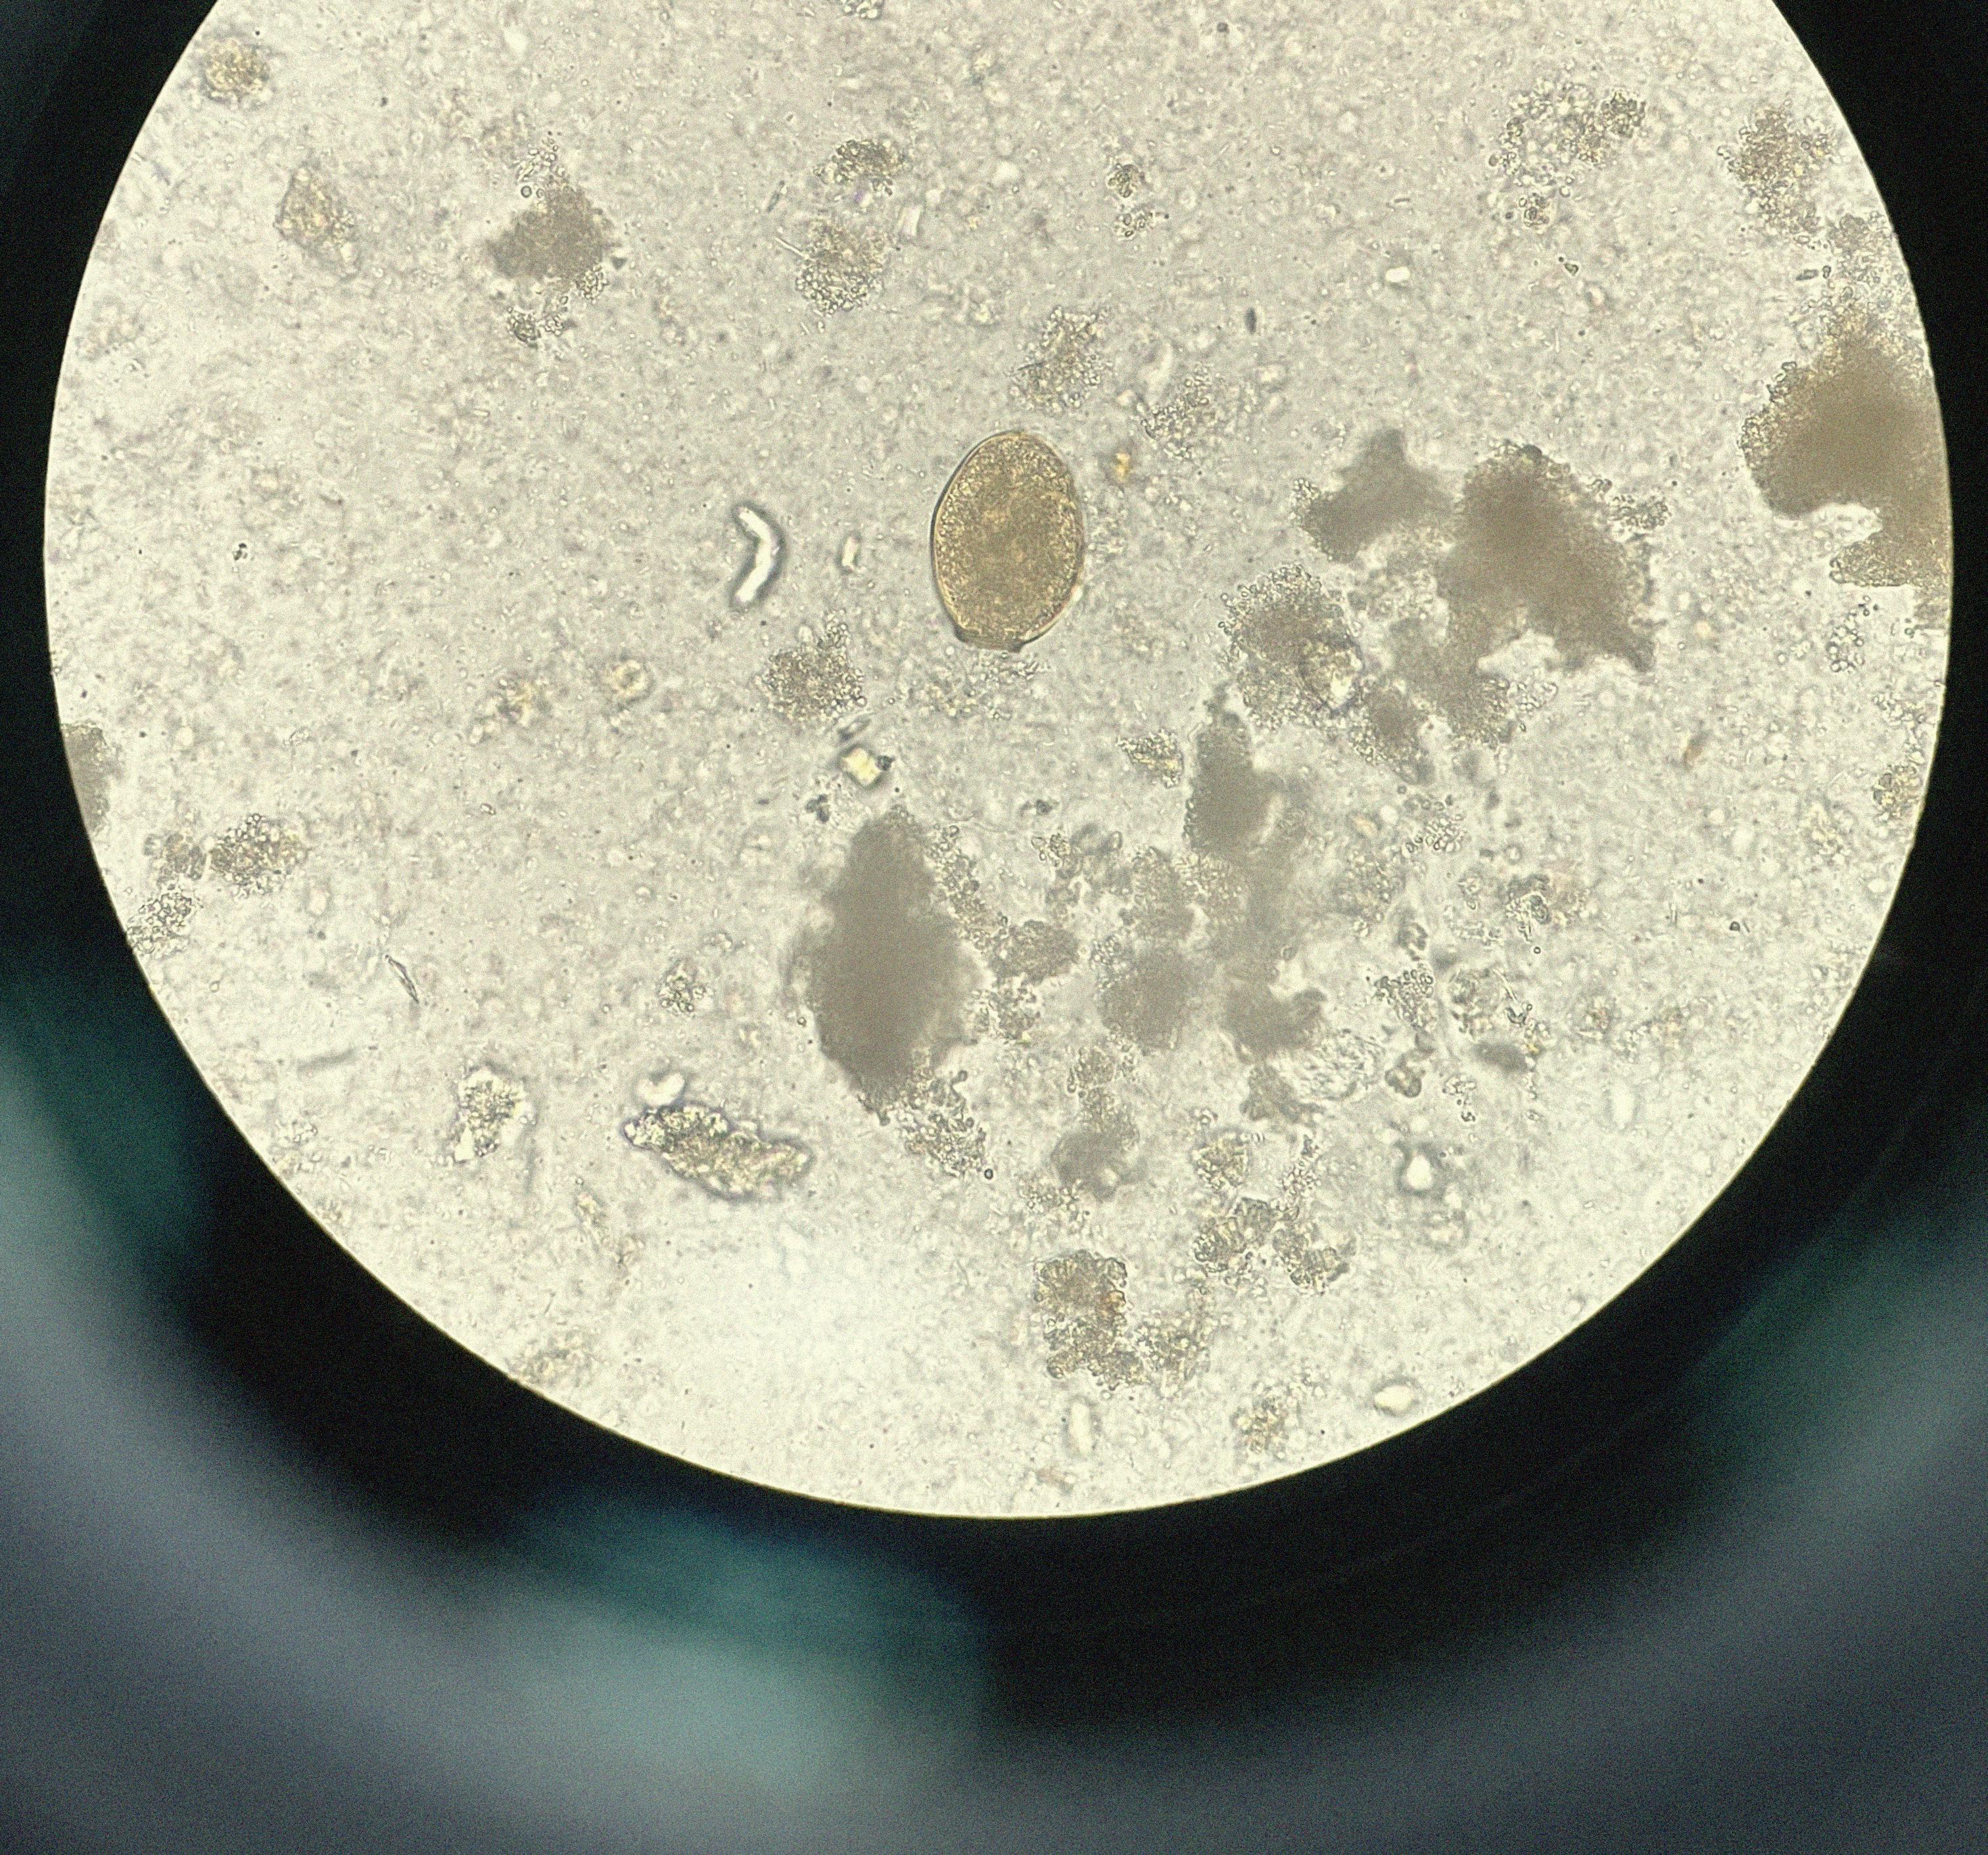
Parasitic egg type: Paragonimus spp